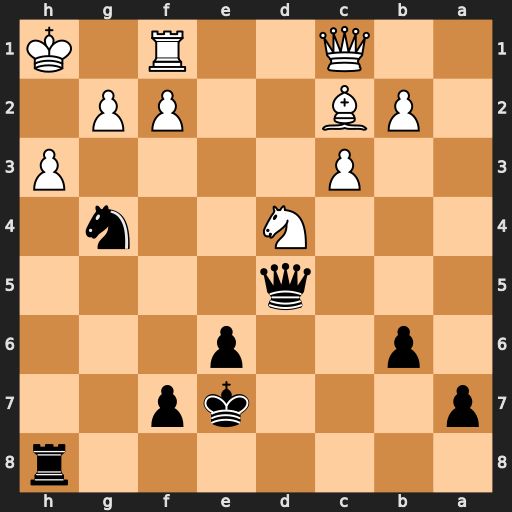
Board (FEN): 7r/p3kp2/1p2p3/3q4/3N2n1/2P4P/1PB2PP1/2Q2R1K
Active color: b
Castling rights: -
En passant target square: -
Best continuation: Rxh3+ Kg1 Rh1+ Kxh1 Qh5+ Kg1 Qh2#